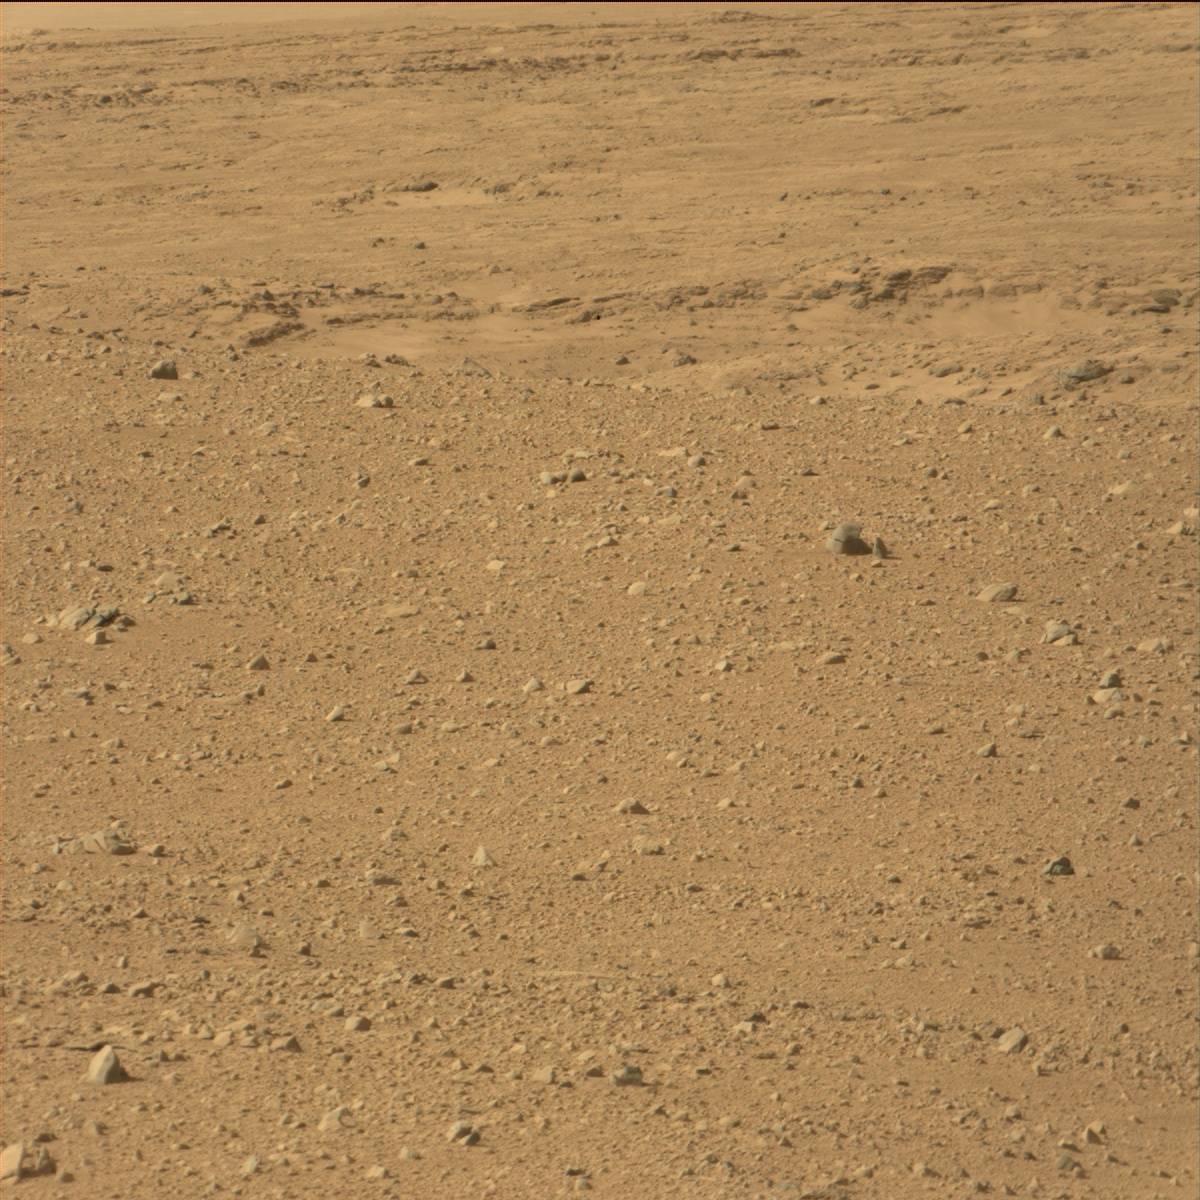
Terrain classes present: Bedrock, Ridge, Rock, Sand / Soil